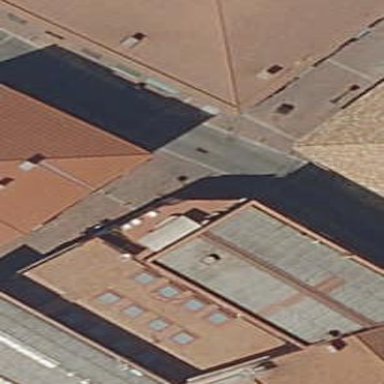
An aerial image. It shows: Social center building.